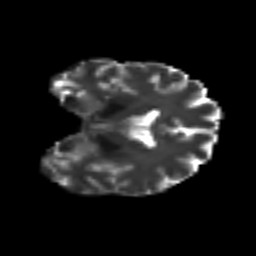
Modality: T2w
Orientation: coronal
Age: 40
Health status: ill
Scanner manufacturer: philips
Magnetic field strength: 3 T
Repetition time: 9 s
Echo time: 0.127 s